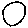
Label: circle